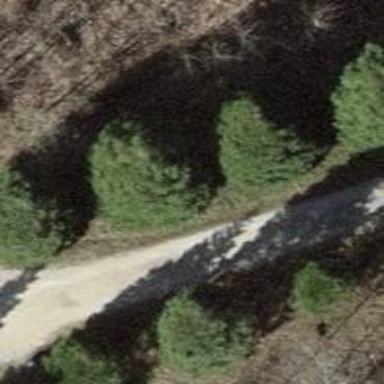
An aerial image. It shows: Needle-leaved tree in natural setting.